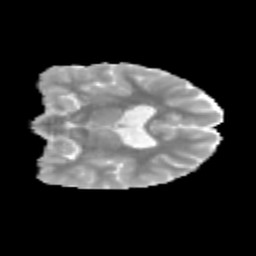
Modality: MD
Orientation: coronal
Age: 9
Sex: female
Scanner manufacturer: siemens
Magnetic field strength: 3 T
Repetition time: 3.8 s
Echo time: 0.07 s